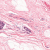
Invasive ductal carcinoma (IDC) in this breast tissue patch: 0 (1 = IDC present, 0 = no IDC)